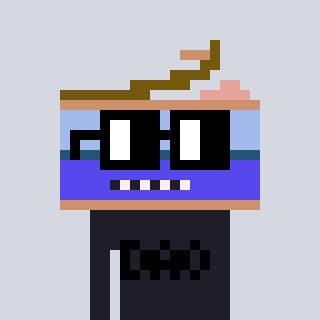
a pixel art character with square black glasses, a canned ham-shaped head and a grayscale-colored body on a cool background